This time-frequency spectrogram was computed from a rotor test-rig vibration snapshot; brighter regions carry more energy. Based on the visible evidence, which rotor condition applies: normal, misalignment, unbalance, looseness?
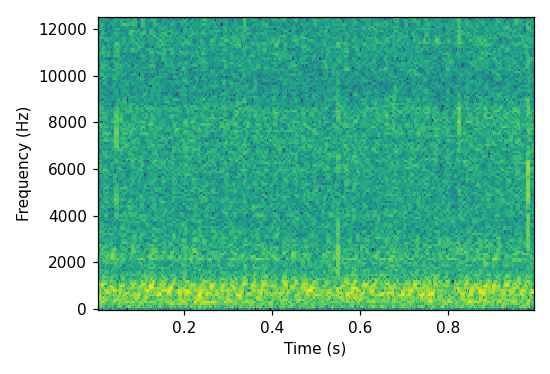
Answer: unbalance